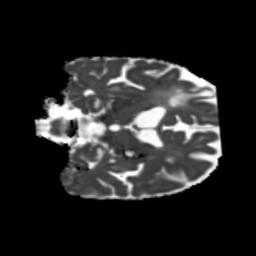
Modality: MD
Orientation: coronal
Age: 53
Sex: male
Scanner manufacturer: siemens
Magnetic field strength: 3 T
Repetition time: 5.25 s
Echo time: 0.08 s